Question: Example below shows how 'My Column Name' header name is being centered from inside of the scope of 'TableView' definition using:
'''
self.horizontalHeader().setDefaultAlignment(QtCore.Qt.AlignHCenter | QtCore.Qt.AlignVCenter)
'''

While this works I would like to know how to control 'Header' from inside of QAbstractTableModel using its 'headerData()' method.
As is the 'headerData()' returns the header name:
'''
if orientation==QtCore.Qt.Horizontal:
return QtCore.QVariant('My Column Name')
'''
And it also returns a dummy 'QtCore.QVariant()' if role!=QtCore.Qt.DisplayRole
'''
if role!=QtCore.Qt.DisplayRole:
return QtCore.QVariant()
'''
What other roles and values are available to be used with model's 'headerData()'?
'''
import sys, os
from PyQt4 import QtCore, QtGui
app=QtGui.QApplication(sys.argv)
class TableModel(QtCore.QAbstractTableModel):
def __init__(self):
QtCore.QAbstractTableModel.__init__(self)
self.items=['One','Two','Three','Four','Five','Six','Seven']
def rowCount(self, parent=QtCore.QModelIndex()):
return len(self.items)
def columnCount(self, index=QtCore.QModelIndex()):
return 1
def data(self, index, role):
if not index.isValid() or not (0<=index.row()<len(self.items)):
return QtCore.QVariant()
item=str(self.items[index.row()])
if role==QtCore.Qt.UserRole:
return item
if role==QtCore.Qt.DisplayRole:
return item
if role==QtCore.Qt.TextColorRole:
return QtCore.QVariant(QtGui.QColor(QtCore.Qt.white))
if role == QtCore.Qt.BackgroundRole:
if index.row()%2:
return QtCore.QVariant(QtGui.QColor("#242424"))
else:
return QtCore.QVariant(QtGui.QColor(QtCore.Qt.black))
def headerData(self, column, orientation, role=QtCore.Qt.DisplayRole):
if role!=QtCore.Qt.DisplayRole:
return QtCore.QVariant()
if orientation==QtCore.Qt.Horizontal:
return QtCore.QVariant('My Column Name')
class TableView(QtGui.QTableView):
def __init__(self, parent=None):
super(TableView, self).__init__(parent)
self.setBackgroundRole(QtGui.QPalette.Base)
p=self.palette()
p.setColor(self.backgroundRole(), QtGui.QColor((QtCore.Qt.black)))
self.setPalette(p)
self.horizontalHeader().setResizeMode(QtGui.QHeaderView.Stretch)
self.horizontalHeader().setDefaultAlignment(QtCore.Qt.AlignHCenter | QtCore.Qt.AlignVCenter)
font=QtGui.QFont()
font.setPointSize(9)
self.horizontalHeader().setFont(font)
myModel=TableModel()
self.setModel(myModel)
view=TableView()
view.show()
sys.exit(app.exec_())
'''
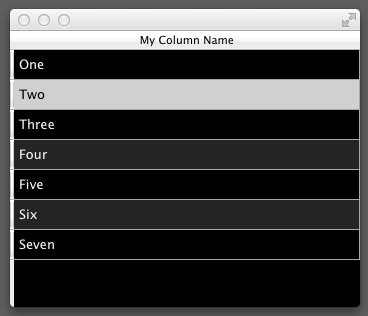
Answer: Headers for table views are provided by 'QHeaderView'.
<URL> describes which data roles are supported by it:
> QHeaderView respects the following item data roles: TextAlignmentRole,
DisplayRole, FontRole, DecorationRole, ForegroundRole, and
BackgroundRole.
Here is an example of a 'headerData' implementation (code is in C++):
'''
QVariant
Model::headerData(int section, Qt::Orientation orientation, int role) const
{
...
if (role == Qt::DisplayRole)
{
return QString("Header #%1").arg(section);
}
if (role == Qt::FontRole)
{
QFont serifFont("Times", 10, QFont::Bold, true);
return serifFont;
}
if (role == Qt::TextAlignmentRole)
{
return Qt::AlignRight;
}
if (role == Qt::BackgroundRole)
{
return QBrush(Qt::blue);
}
if (role == Qt::ForegroundRole)
{
return QBrush(Qt::red);
}
...
}
'''
Also it must be noted that 'BackgroundRole' most likely will be overriden by a widget palette and a general application style. You can check <URL> about this.